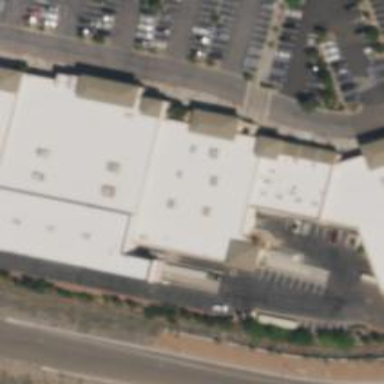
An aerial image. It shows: Retail building.